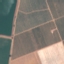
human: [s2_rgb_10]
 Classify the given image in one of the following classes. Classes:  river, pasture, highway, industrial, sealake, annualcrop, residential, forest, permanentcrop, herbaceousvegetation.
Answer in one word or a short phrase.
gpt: PermanentCrop